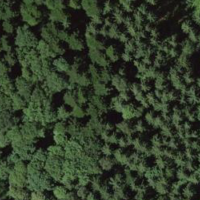
EUNIS habitat code: 44
Species observed at this site:
Impatiens parviflora